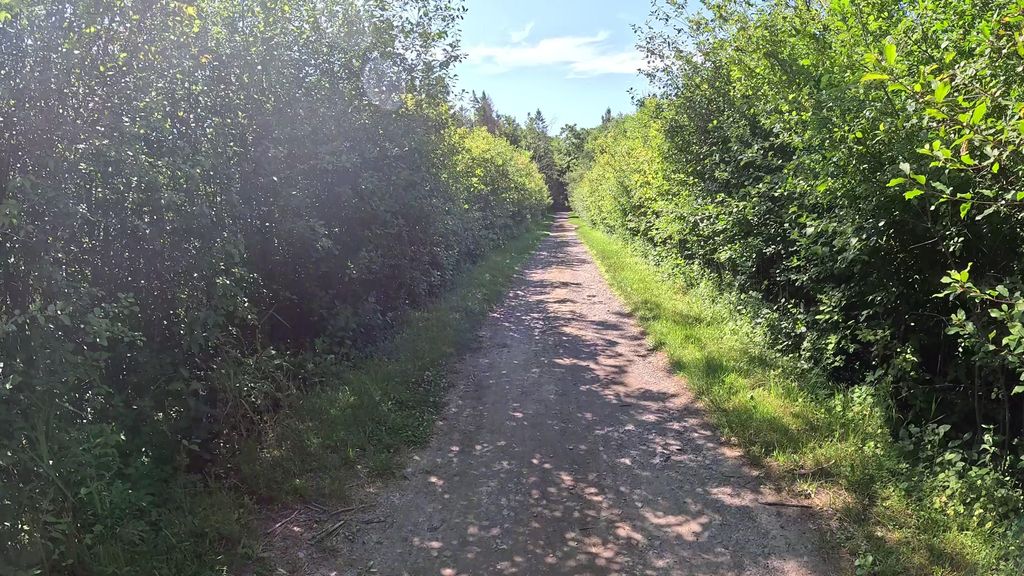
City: ottawa-gatineau